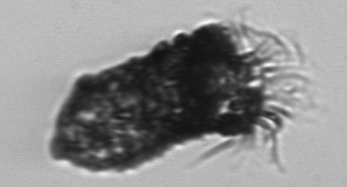
Label: Tintinnopsis